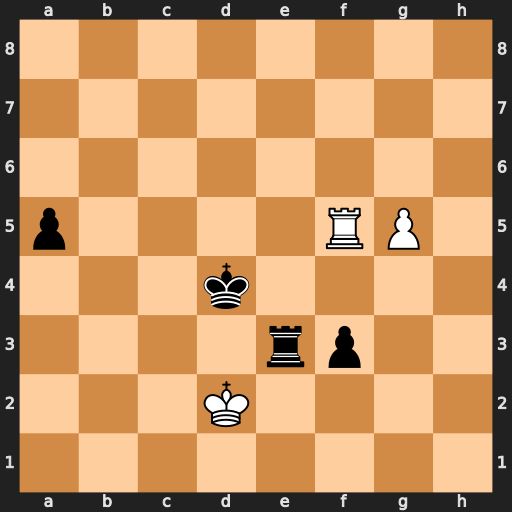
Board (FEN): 8/8/8/p4RP1/3k4/4rp2/3K4/8
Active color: w
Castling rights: -
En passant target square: -
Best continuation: Rf4+ Re4 Rxe4+ Kxe4 g6